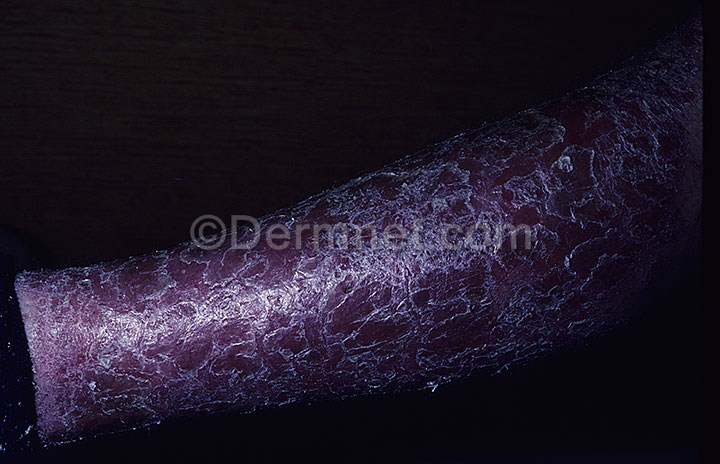
Disease: Psoriasis pictures Lichen Planus and related diseases